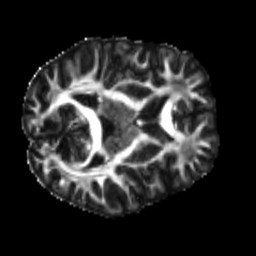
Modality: FA
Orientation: axial
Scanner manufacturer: siemens
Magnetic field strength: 3 T
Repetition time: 4 s
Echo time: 0.0594 s